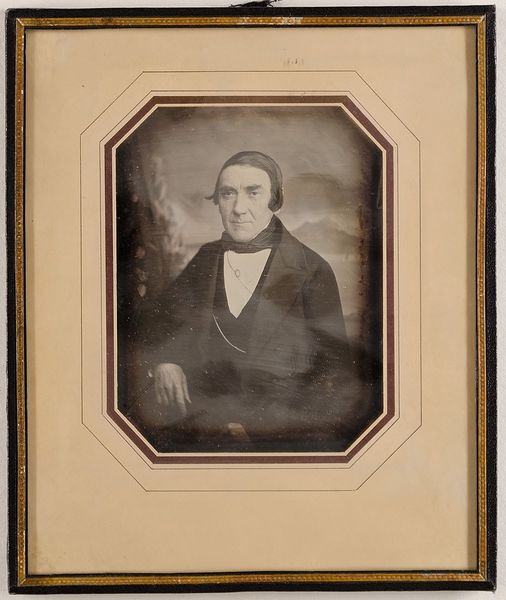
Titel: Unbekannter älterer Mann
Künstler: Carl Ferdinand Stelzner
Standort: Hamburg
Institution: Museum für Kunst und Gewerbe Hamburg
Schlagwörter: mann, portrait, figur, foto, fotografie, photographie, photo, lichtbild, daguerreotypie, bildwerke, angewandte und bildende kunst, hessische systematik, porträt, porträtfotografie, porträtphotographie, hüftbild